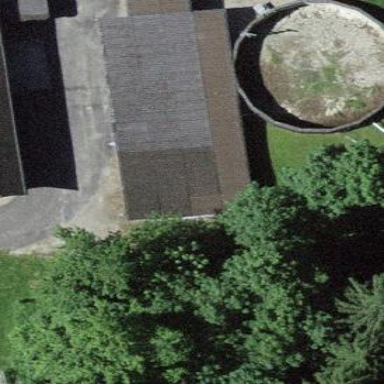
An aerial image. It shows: Shed building.